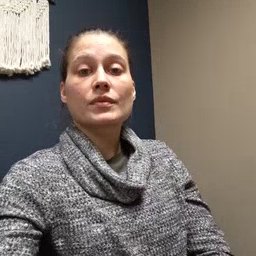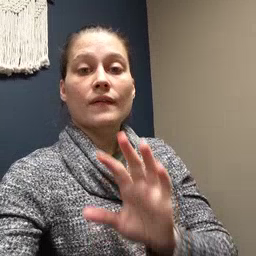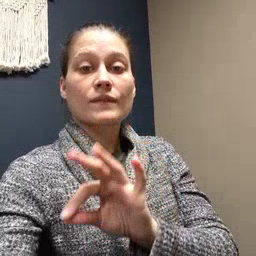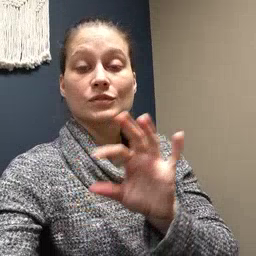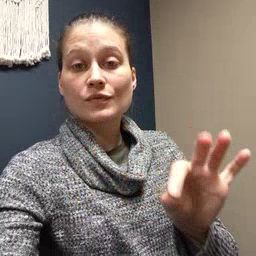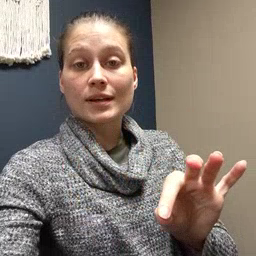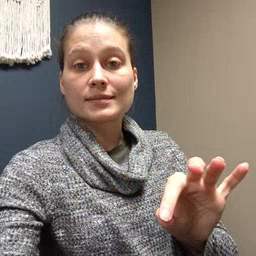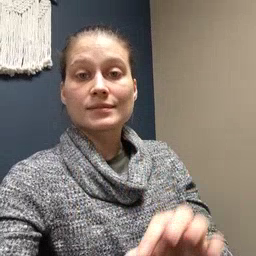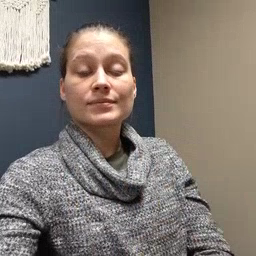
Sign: frenchfries